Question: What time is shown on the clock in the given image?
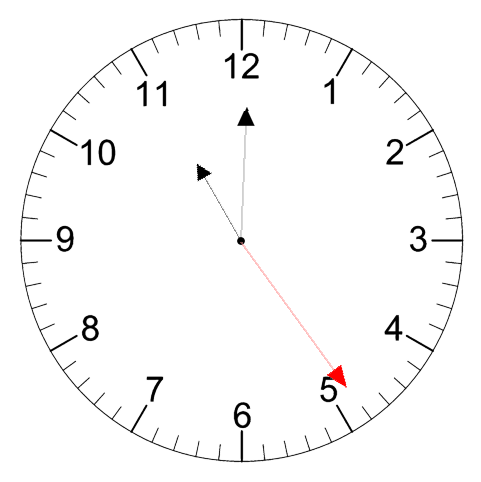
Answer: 11:00:24